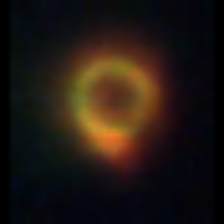
Taxon: Centric
Group: Diatoms